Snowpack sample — Buffalo Mountain, Silverthorne, Colorado, USA (1/25/25, 10:11 AM MST)
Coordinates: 39.6222, -106.1139
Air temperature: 22 °F
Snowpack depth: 110 cm
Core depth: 30 cm
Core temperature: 42.8 °F
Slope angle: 12°, slope face: 102°
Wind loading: high
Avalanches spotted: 0
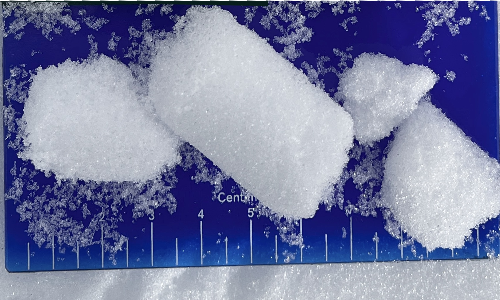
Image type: core
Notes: No avalanches nearby, collected on the outskirts of a fire break 15 meters from the treeline, on way to Buffalo and Red Mountain